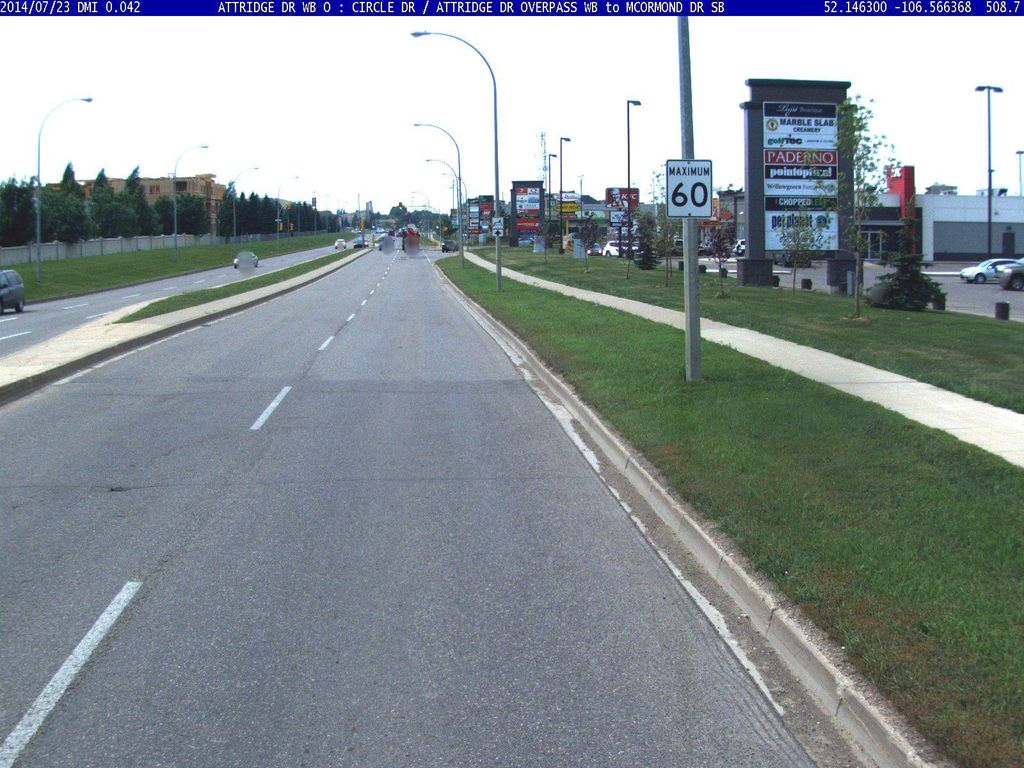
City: saskatoon